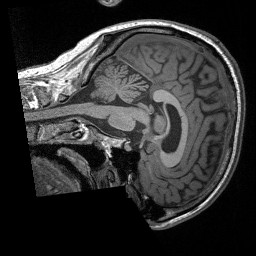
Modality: T1w
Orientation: sagittal
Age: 31
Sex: male
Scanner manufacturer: siemens
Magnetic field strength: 3 T
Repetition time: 1.9 s
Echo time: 0.00252 s